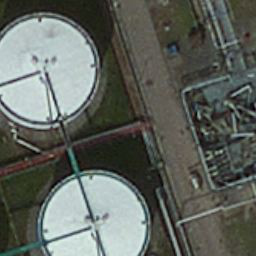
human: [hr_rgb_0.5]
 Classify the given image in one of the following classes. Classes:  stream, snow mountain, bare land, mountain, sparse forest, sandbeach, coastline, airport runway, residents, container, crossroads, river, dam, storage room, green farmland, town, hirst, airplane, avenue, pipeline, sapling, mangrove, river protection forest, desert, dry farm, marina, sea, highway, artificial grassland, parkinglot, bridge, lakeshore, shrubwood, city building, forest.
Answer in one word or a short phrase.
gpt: storage room